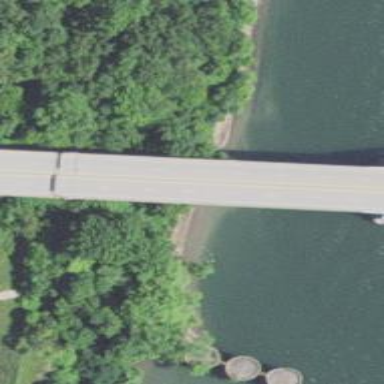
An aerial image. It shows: Bridge with arch structure carrying trunk highway.